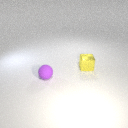
small purple rubber sphere to the left of small yellow metal cube